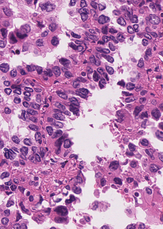
Tumor epithelial tissue: yes
Tumor-associated stroma tissue: no
Normal tissue: no